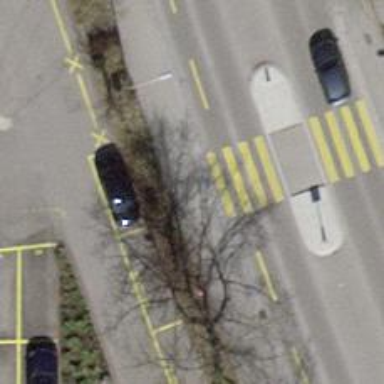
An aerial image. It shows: Asphalt sidewalk along the footway.